Aerial crown-view tile of a tropical tree (Barro Colorado Island, Panama), acquired 20250818:
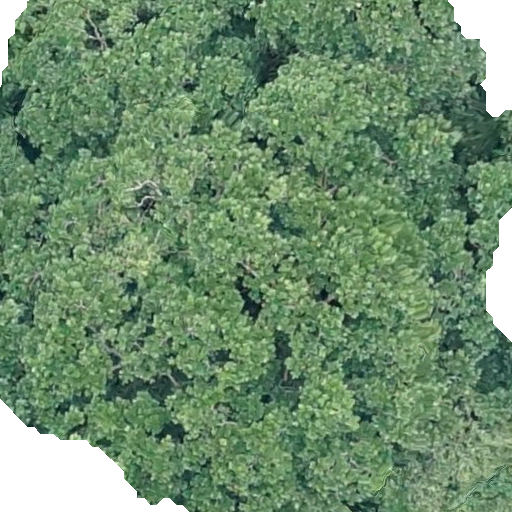
Species: Anacardium excelsum
GBIF accepted scientific name: Anacardium excelsum
Crown area: 423.913 m²